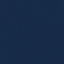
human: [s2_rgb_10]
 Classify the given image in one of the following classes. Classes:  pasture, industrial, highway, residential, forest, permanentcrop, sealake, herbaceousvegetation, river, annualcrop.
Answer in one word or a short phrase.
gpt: SeaLake